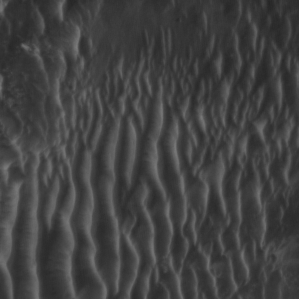
Label: non_frost